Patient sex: M
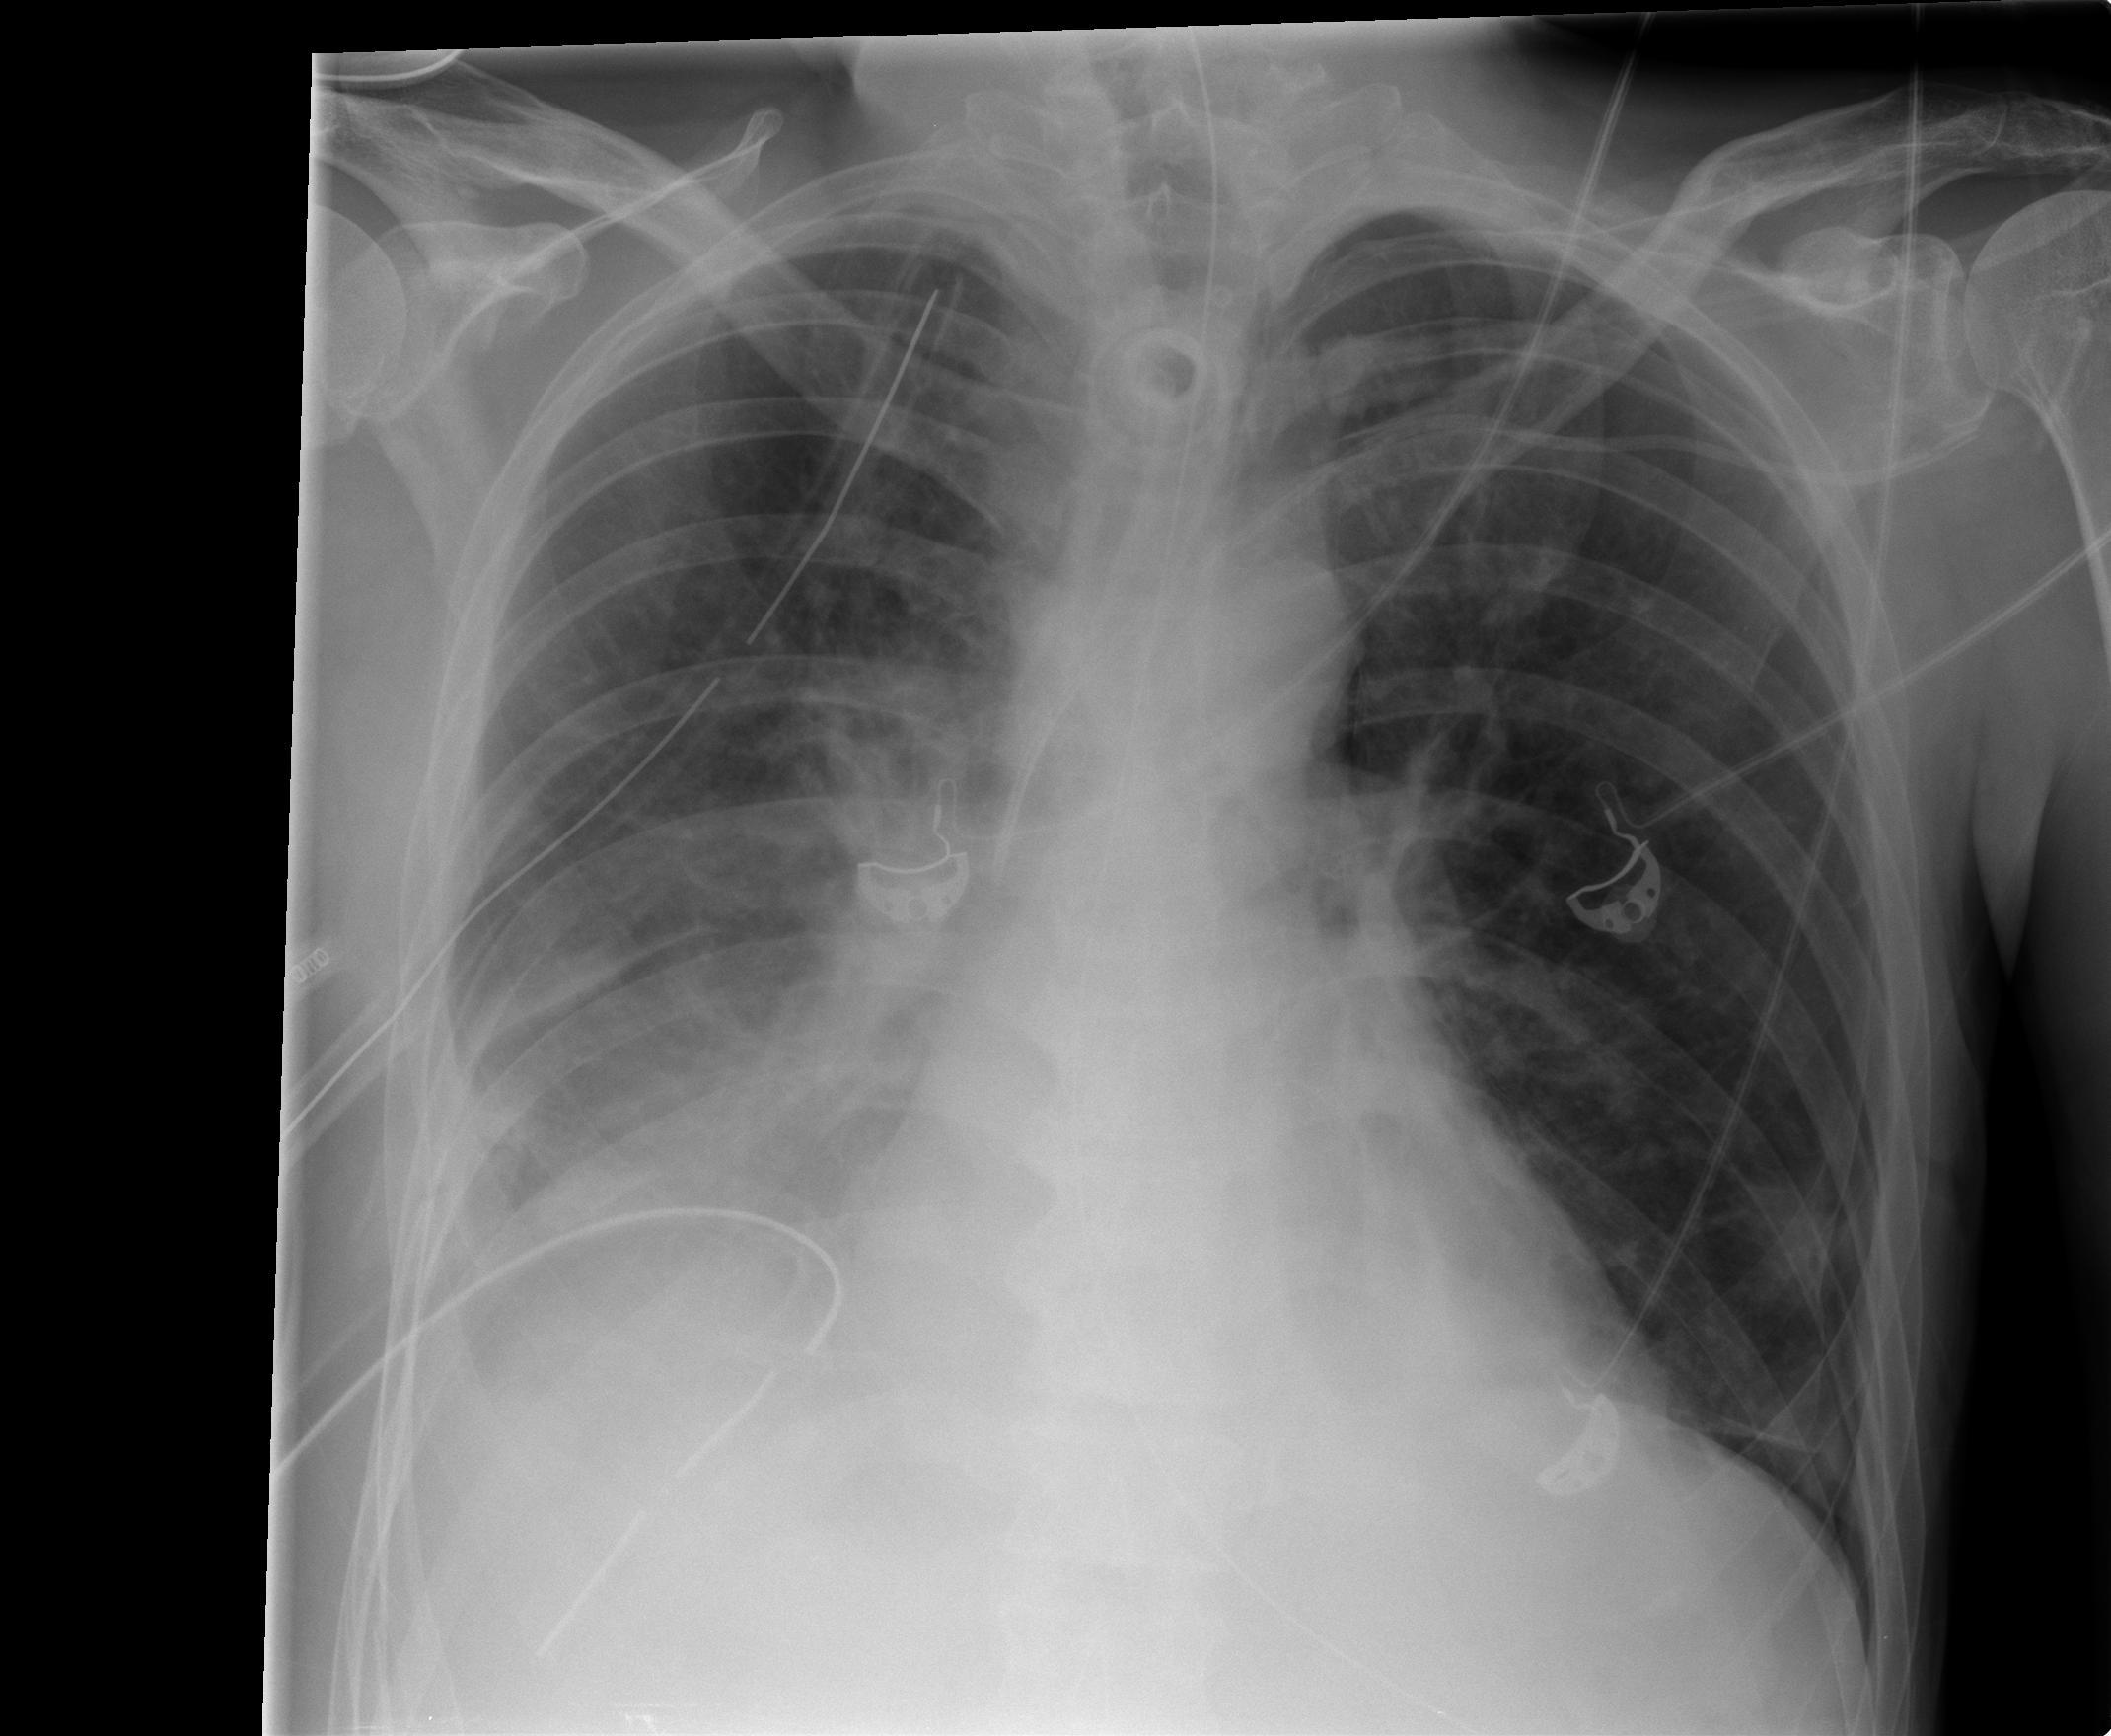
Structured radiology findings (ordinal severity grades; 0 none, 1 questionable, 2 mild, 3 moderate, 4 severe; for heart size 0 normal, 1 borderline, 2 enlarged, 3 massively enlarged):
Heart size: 0
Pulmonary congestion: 0
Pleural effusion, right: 3
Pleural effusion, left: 0
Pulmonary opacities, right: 2
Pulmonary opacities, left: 0
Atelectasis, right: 3
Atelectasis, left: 1